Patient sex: M
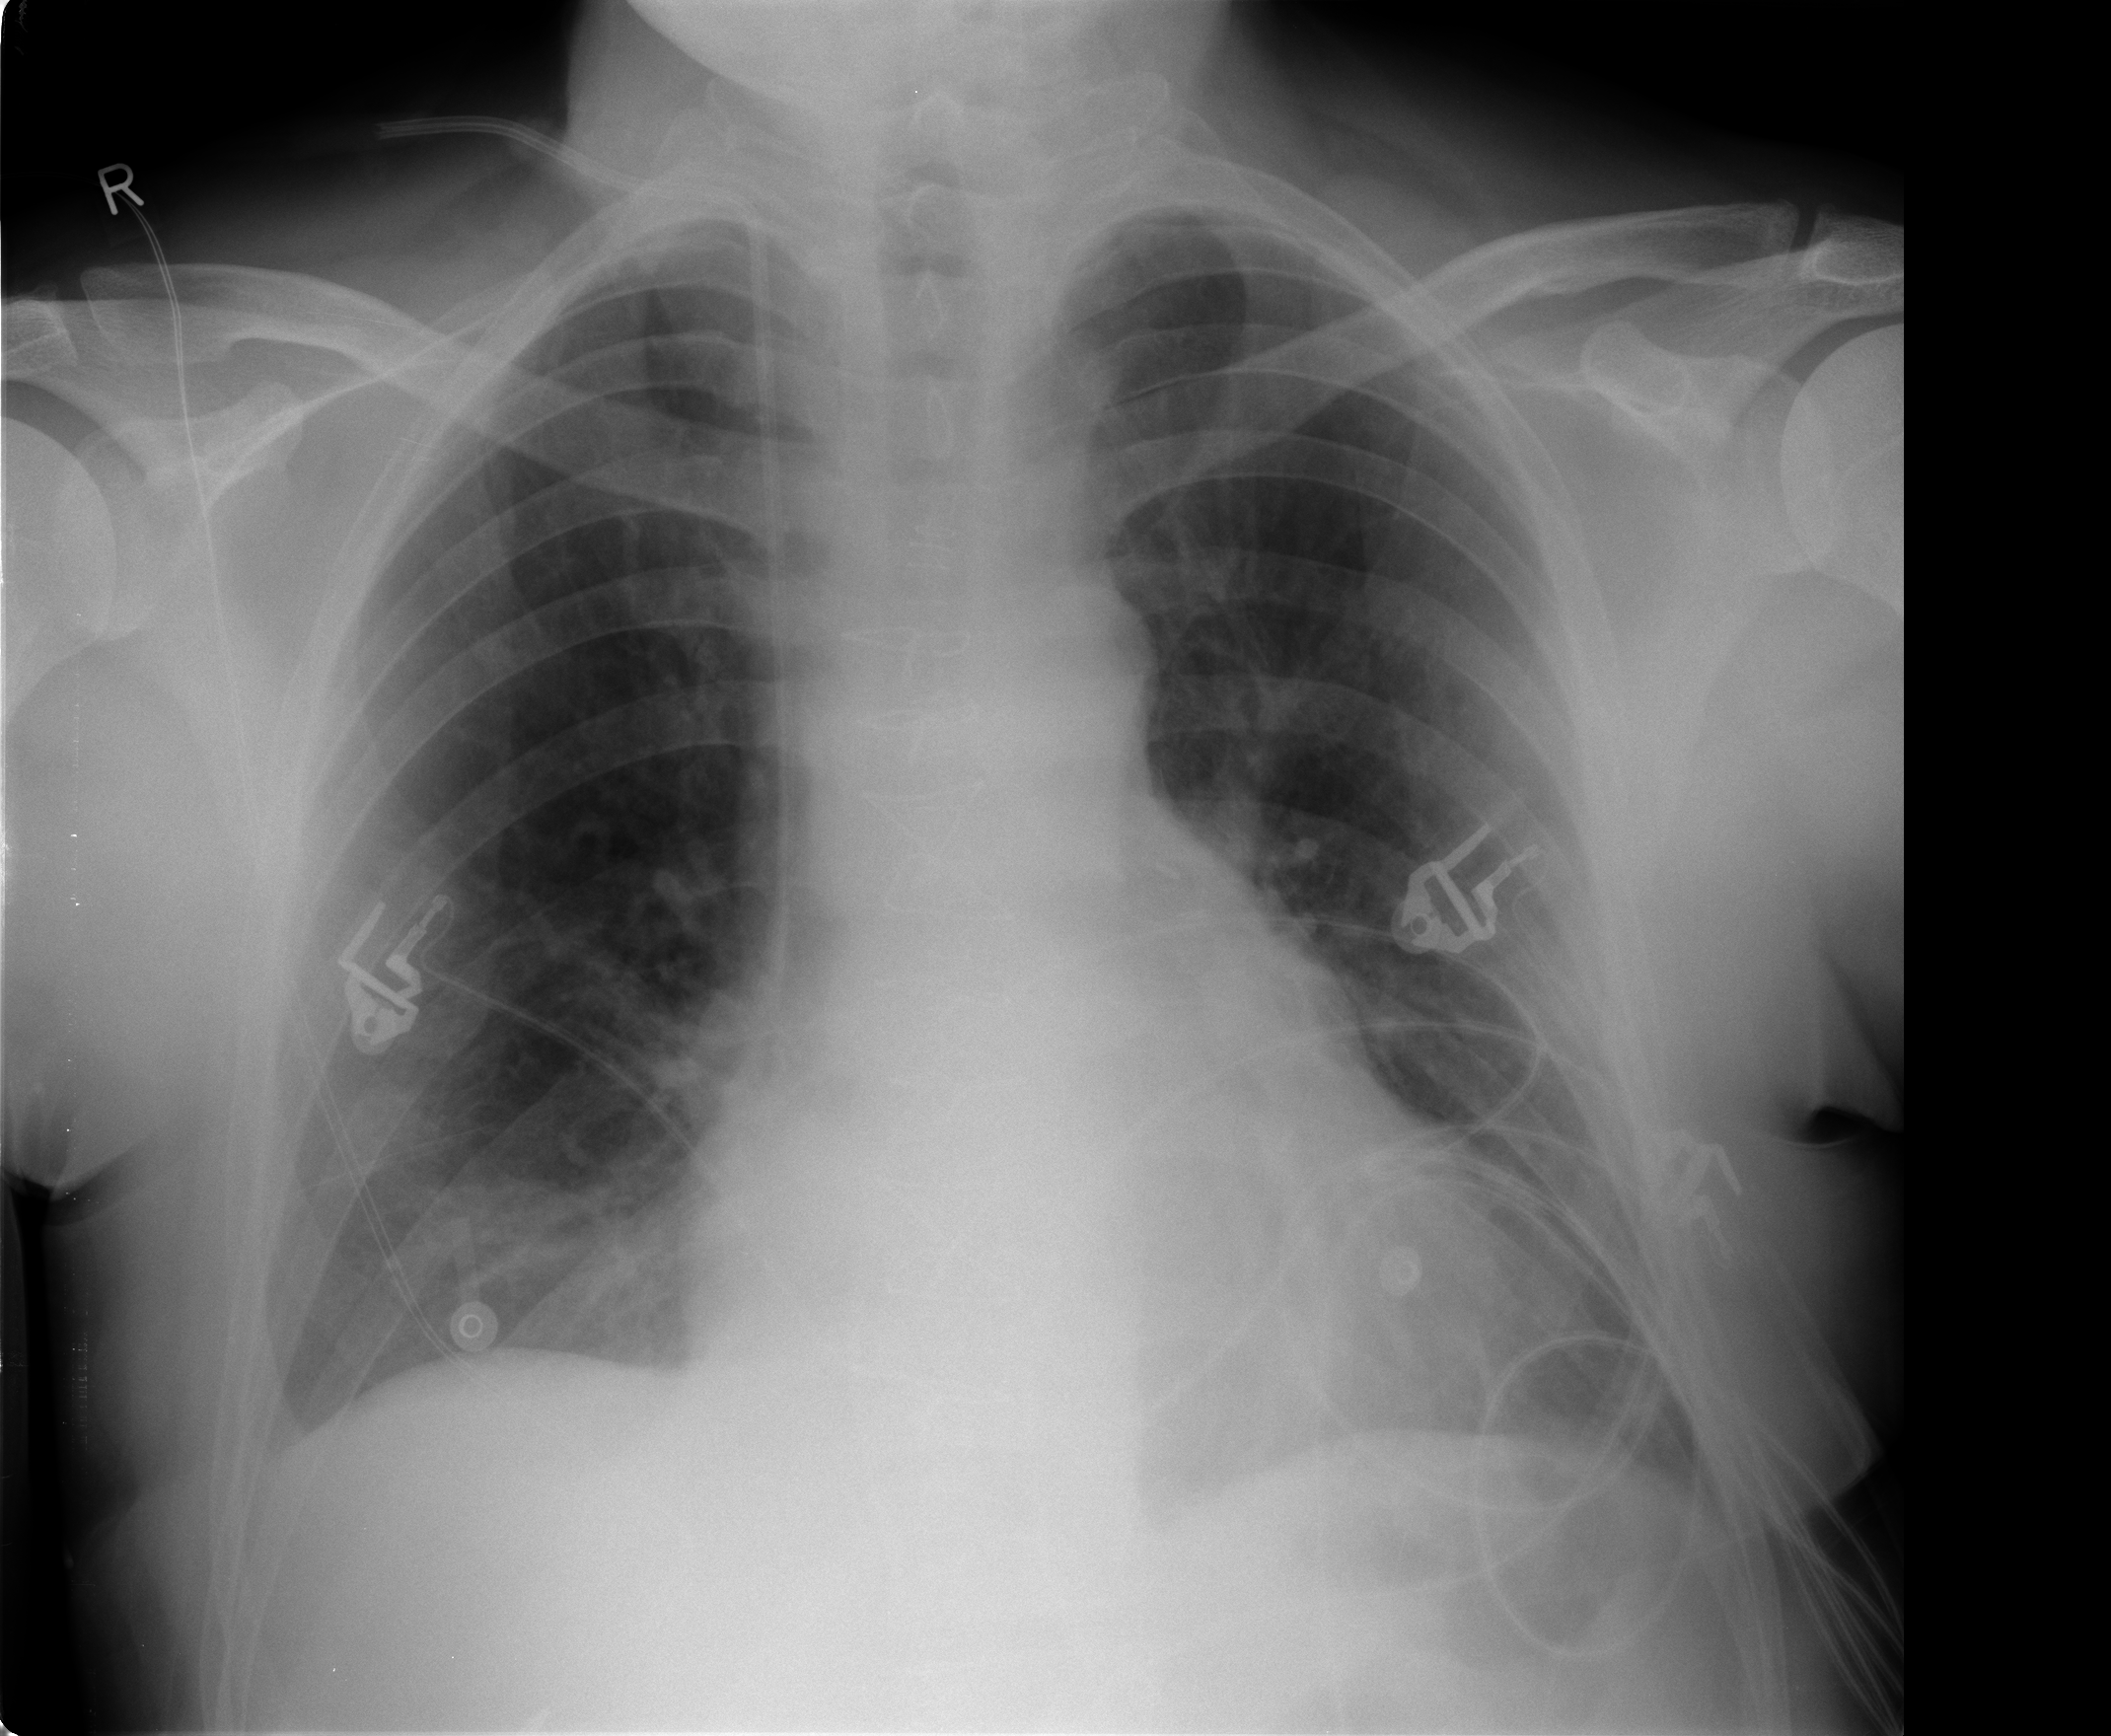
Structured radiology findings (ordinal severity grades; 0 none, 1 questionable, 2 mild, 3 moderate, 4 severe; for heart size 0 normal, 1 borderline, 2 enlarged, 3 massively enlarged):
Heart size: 1
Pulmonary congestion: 1
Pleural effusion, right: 0
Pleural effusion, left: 2
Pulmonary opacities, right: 0
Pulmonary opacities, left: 0
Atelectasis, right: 2
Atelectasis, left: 2